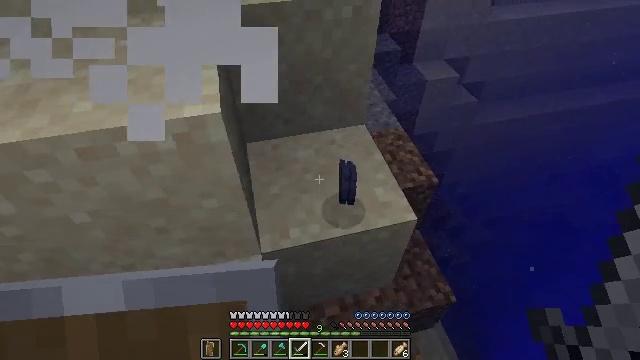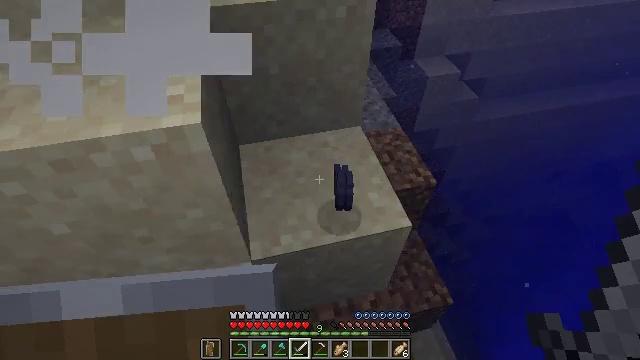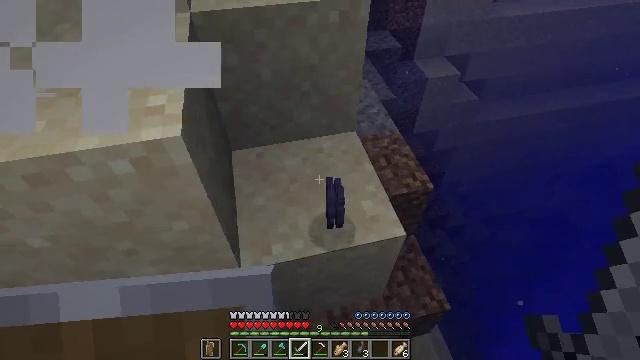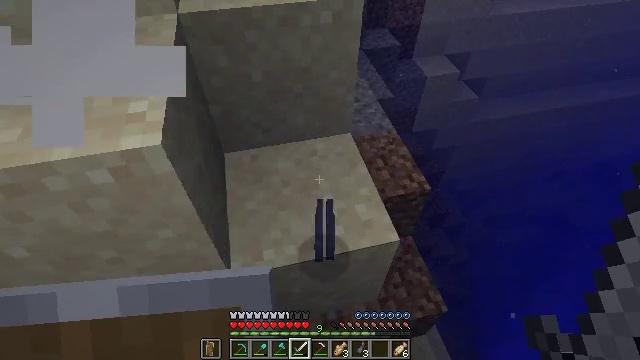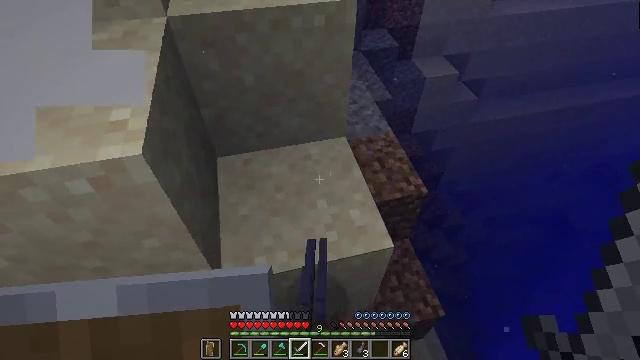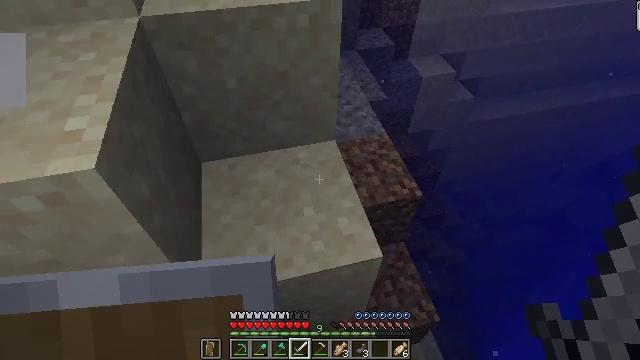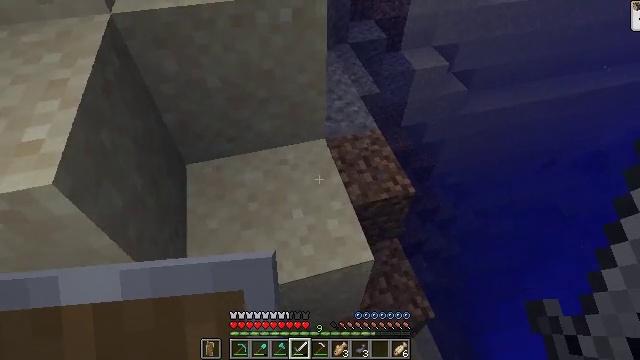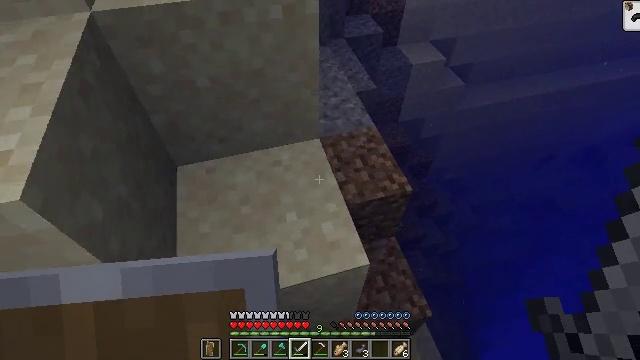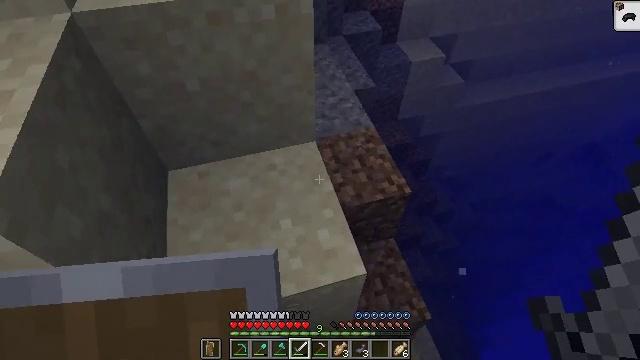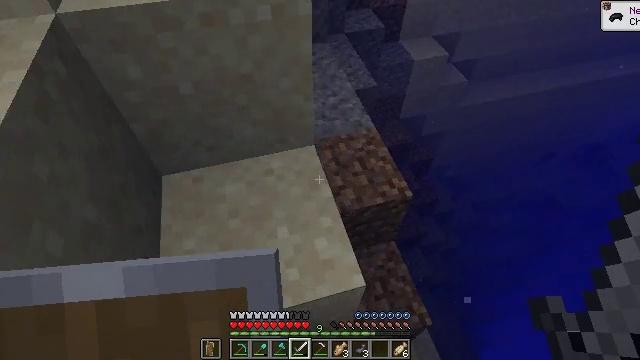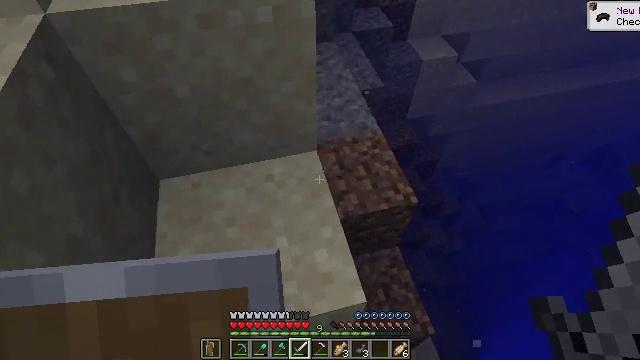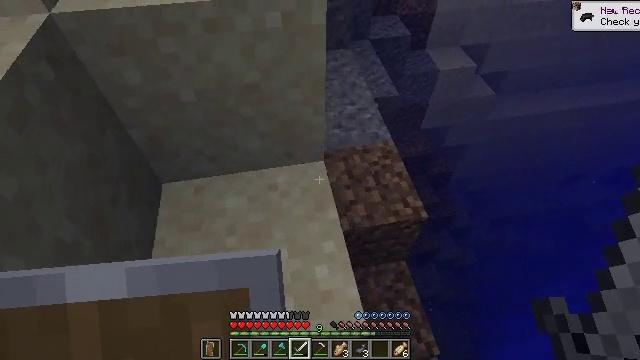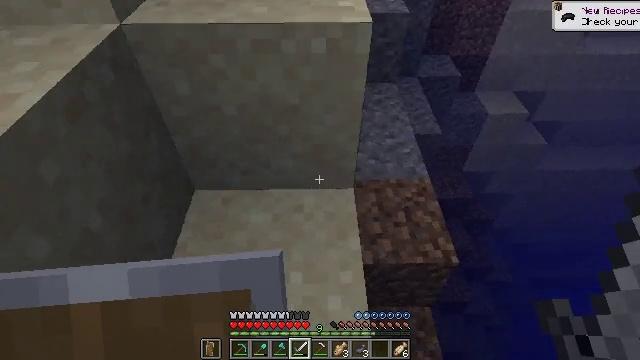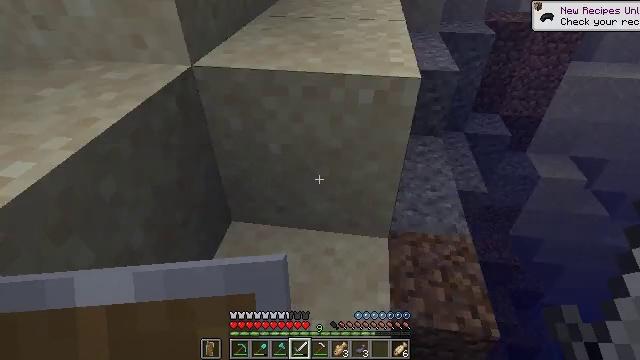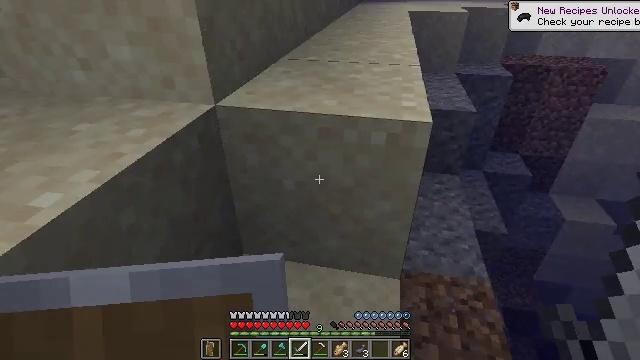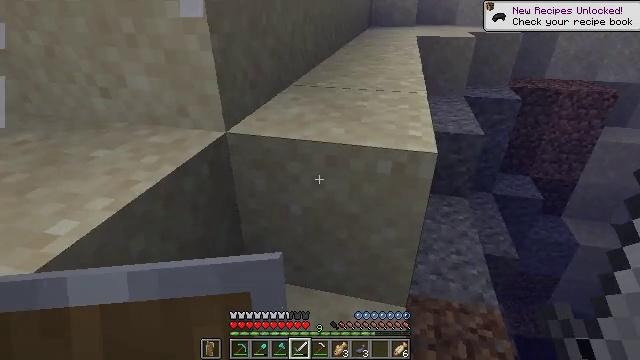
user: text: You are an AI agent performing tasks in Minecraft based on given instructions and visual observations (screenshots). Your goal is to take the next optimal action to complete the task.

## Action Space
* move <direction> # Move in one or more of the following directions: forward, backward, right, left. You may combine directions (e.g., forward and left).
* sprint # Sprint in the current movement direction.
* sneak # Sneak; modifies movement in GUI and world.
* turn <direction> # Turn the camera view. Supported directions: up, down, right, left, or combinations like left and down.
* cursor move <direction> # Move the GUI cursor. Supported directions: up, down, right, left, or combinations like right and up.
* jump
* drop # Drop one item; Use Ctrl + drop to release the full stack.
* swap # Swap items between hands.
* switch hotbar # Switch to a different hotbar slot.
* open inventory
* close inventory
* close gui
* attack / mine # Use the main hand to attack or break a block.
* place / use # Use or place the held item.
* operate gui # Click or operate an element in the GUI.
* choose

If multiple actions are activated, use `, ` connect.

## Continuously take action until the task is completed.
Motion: motion action
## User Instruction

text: Collect sugar cane near water sources.
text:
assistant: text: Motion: move forward and move right
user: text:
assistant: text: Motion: move forward and move right
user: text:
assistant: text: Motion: move forward and move right
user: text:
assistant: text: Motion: move forward and move right
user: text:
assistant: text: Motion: move forward
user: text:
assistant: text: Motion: move forward, turn right and down
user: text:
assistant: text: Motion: move forward
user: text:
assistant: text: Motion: move forward
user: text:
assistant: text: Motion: move forward
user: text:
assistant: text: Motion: move forward, turn left
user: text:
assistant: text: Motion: move forward, turn left
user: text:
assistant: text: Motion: move forward, turn left and up
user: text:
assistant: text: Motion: move forward, turn left and up, jump
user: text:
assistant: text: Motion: move forward, turn left and up, jump
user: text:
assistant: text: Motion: move forward, turn left and up, jump
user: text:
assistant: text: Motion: move forward, turn up, jump
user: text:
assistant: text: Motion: move forward, jump
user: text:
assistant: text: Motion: move forward, jump
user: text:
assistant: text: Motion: move forward, turn up, jump
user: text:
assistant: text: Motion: move forward, jump
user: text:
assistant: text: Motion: move forward, jump
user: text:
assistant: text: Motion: move forward, jump
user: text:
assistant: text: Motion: move forward, jump
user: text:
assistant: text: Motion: move forward, jump
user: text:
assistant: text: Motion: move forward, jump
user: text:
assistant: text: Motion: move forward, jump
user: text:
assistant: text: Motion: move forward, jump
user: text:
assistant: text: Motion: move forward, jump
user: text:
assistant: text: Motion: move forward, jump
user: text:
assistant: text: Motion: move forward, jump